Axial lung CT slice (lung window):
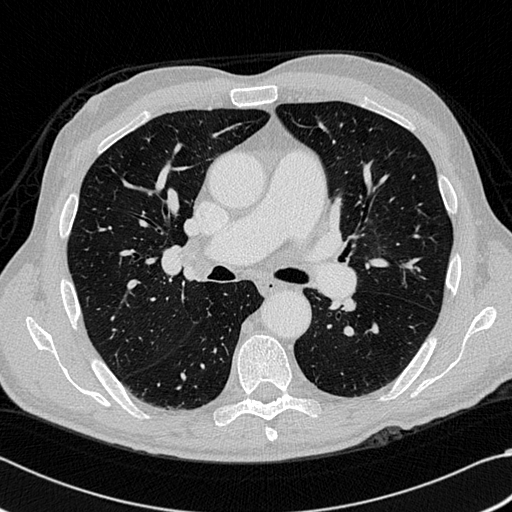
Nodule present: no